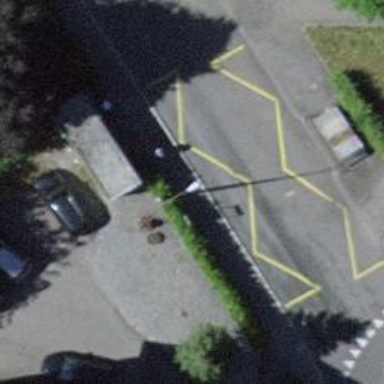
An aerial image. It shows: Bus stop with sheltered platform for public transport.